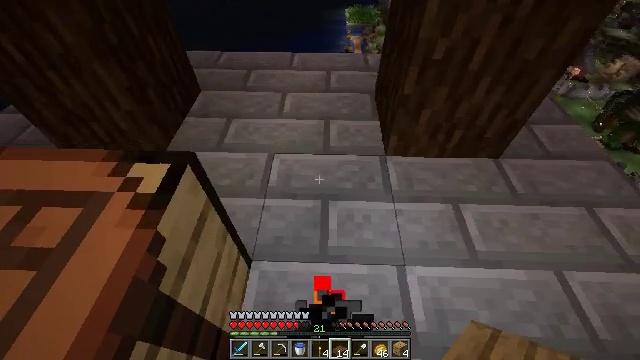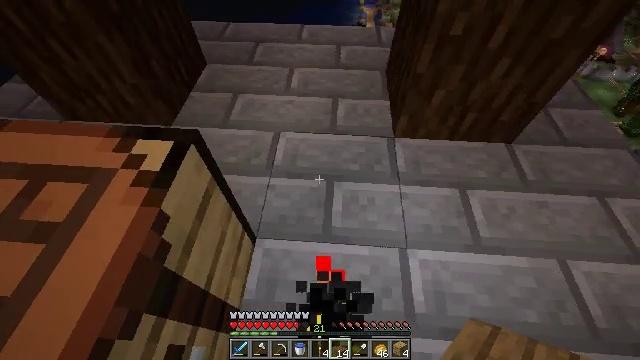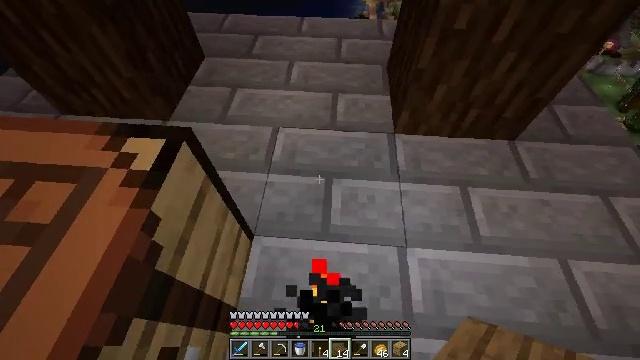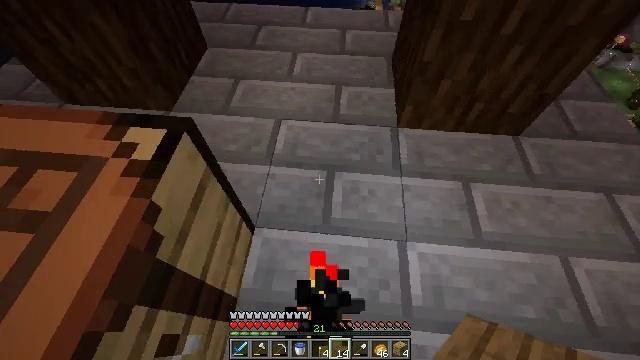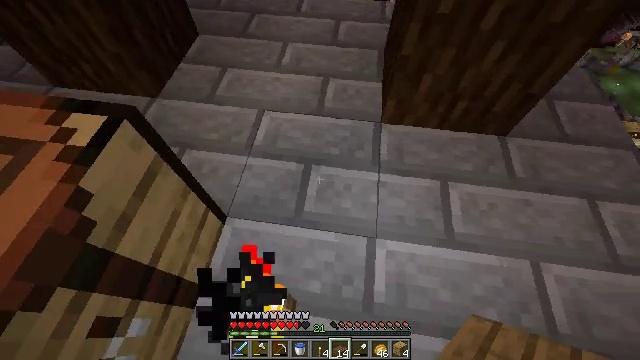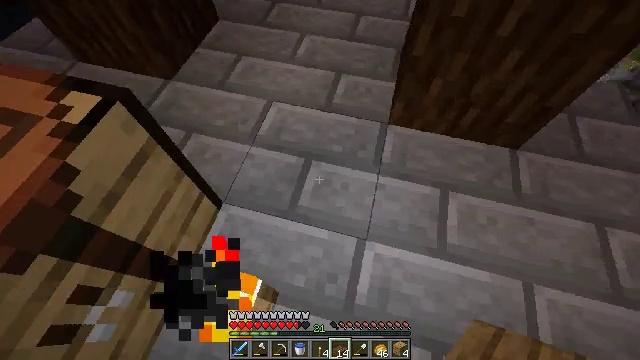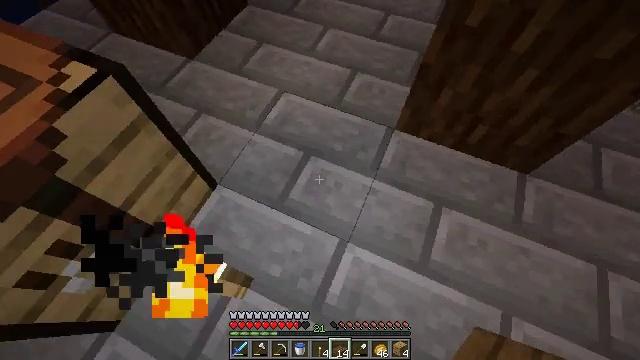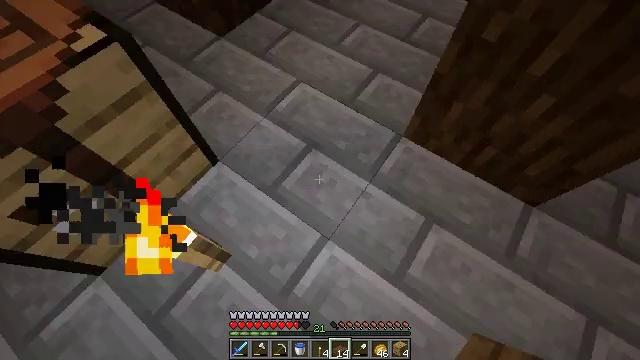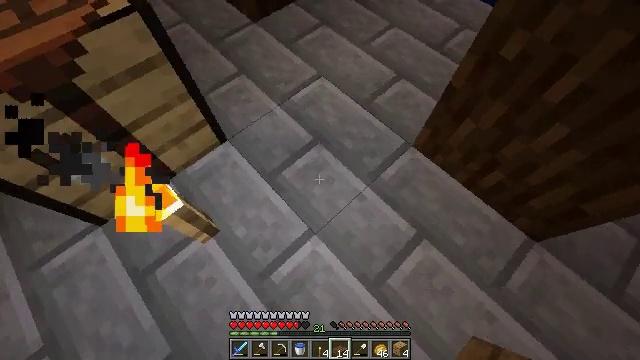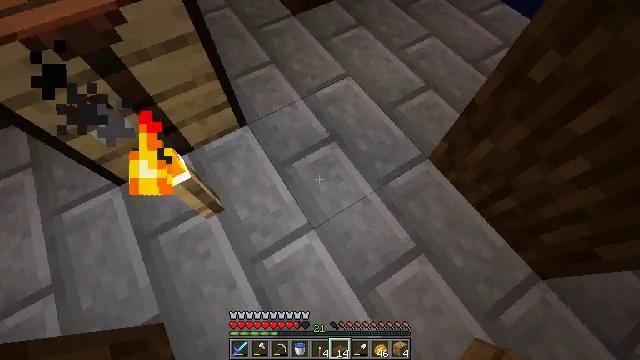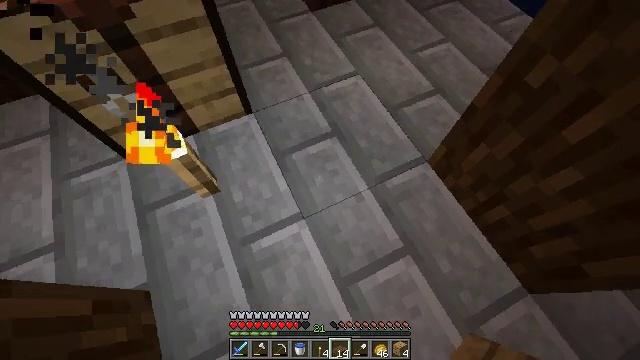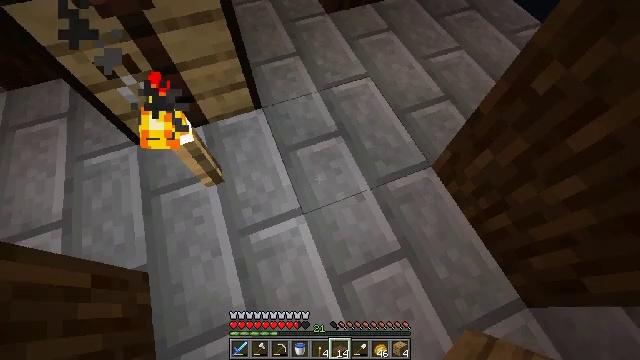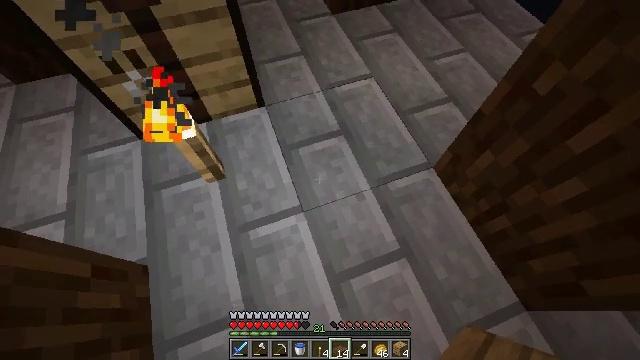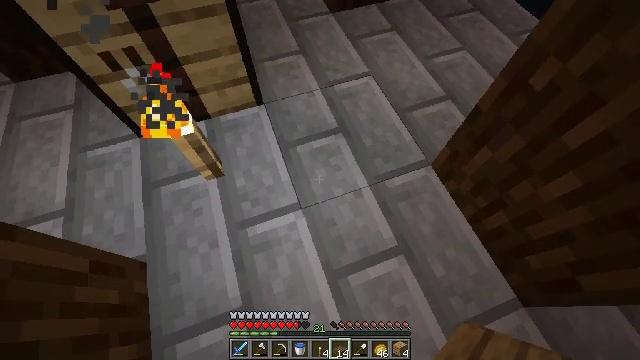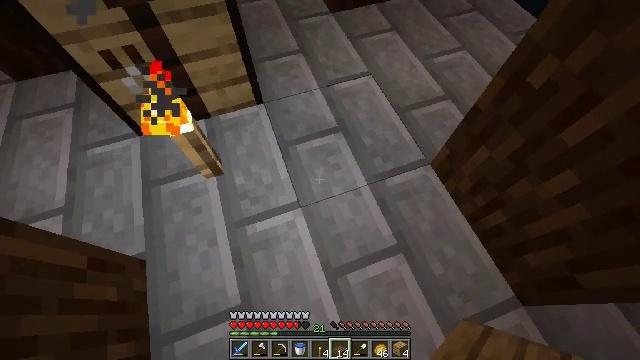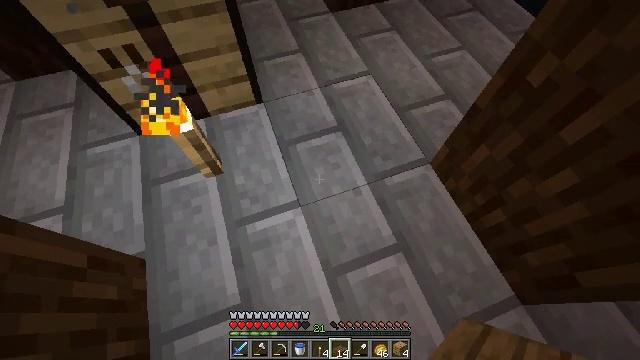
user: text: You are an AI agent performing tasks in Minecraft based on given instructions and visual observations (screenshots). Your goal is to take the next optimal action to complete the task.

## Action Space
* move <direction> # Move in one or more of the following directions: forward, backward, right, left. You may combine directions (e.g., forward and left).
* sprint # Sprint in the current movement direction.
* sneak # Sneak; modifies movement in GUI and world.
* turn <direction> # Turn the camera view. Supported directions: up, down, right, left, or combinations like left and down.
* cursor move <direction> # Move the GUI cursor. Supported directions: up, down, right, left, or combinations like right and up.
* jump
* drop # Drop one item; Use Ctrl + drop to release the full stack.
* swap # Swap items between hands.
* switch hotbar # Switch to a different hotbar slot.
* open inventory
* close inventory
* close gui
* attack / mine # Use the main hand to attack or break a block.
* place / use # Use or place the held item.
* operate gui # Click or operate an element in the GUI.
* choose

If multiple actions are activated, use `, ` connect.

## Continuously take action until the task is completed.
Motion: motion action
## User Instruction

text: Attack the stone brick slab to gather it.
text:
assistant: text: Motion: turn left and down
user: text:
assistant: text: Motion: turn down
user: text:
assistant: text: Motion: move right, turn left and down
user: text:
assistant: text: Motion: move right, turn left and down
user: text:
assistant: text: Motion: move right, turn left and down
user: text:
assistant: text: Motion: move right, turn left and down
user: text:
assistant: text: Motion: move right, turn left and down
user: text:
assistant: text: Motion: move right, turn left
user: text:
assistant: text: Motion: turn left
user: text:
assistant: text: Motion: turn left
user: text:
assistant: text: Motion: turn left
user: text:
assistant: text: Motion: turn left
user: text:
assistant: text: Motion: no_op
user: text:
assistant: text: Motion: no_op
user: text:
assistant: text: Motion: no_op
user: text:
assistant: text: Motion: no_op
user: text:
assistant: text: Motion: no_op
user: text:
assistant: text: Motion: no_op
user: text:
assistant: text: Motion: no_op
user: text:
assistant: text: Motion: no_op
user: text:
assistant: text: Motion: no_op
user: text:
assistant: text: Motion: no_op
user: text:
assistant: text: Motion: no_op
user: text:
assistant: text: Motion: no_op
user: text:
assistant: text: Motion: no_op
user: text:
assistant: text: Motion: no_op
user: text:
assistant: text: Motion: no_op
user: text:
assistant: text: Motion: no_op
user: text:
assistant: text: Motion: no_op
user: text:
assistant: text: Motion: no_op